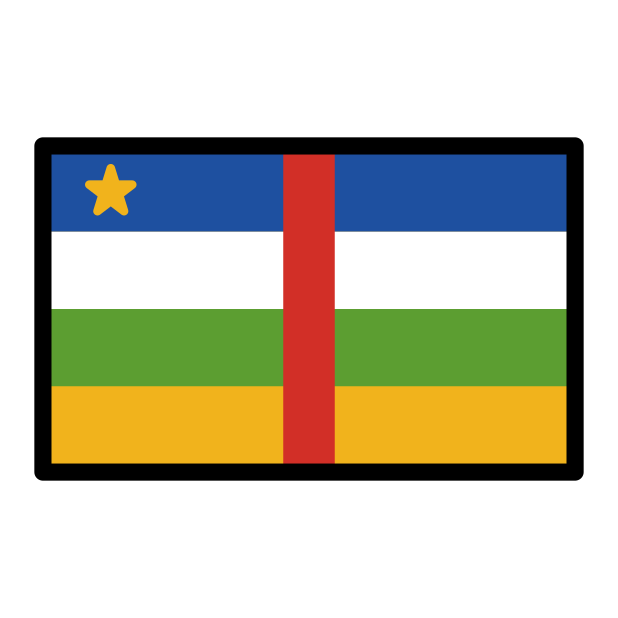
flag: Central African Republic